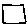
Label: square